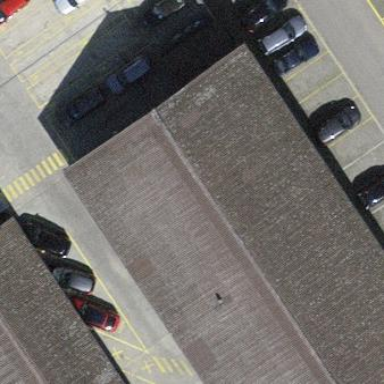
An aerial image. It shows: Building that houses car repair shop.